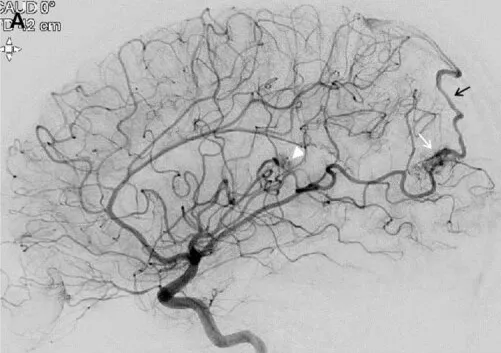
Digital subtraction angiography: A and B. Lateral and anteroposterior right carotid angiogram showed arteriovenous malformations (AVMs) in the right insular (white arrowhead) and parietal (white arrow) lobes, measuring 7 mm and 15 mm, respectively. The AVMs were drained though cortical veins to the superior sagittal sinus (black arrow).
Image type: radiology (x_ray)